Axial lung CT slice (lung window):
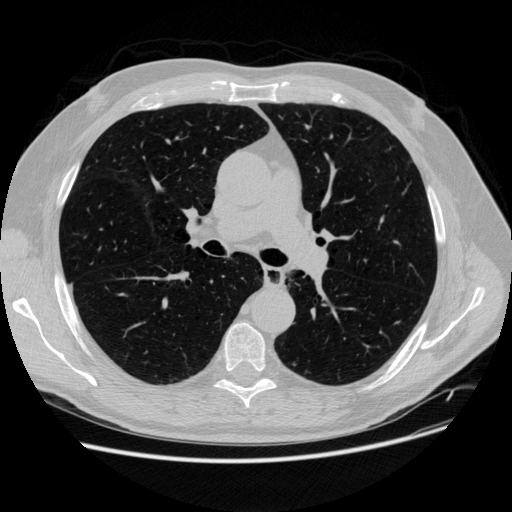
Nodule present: no